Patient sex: F
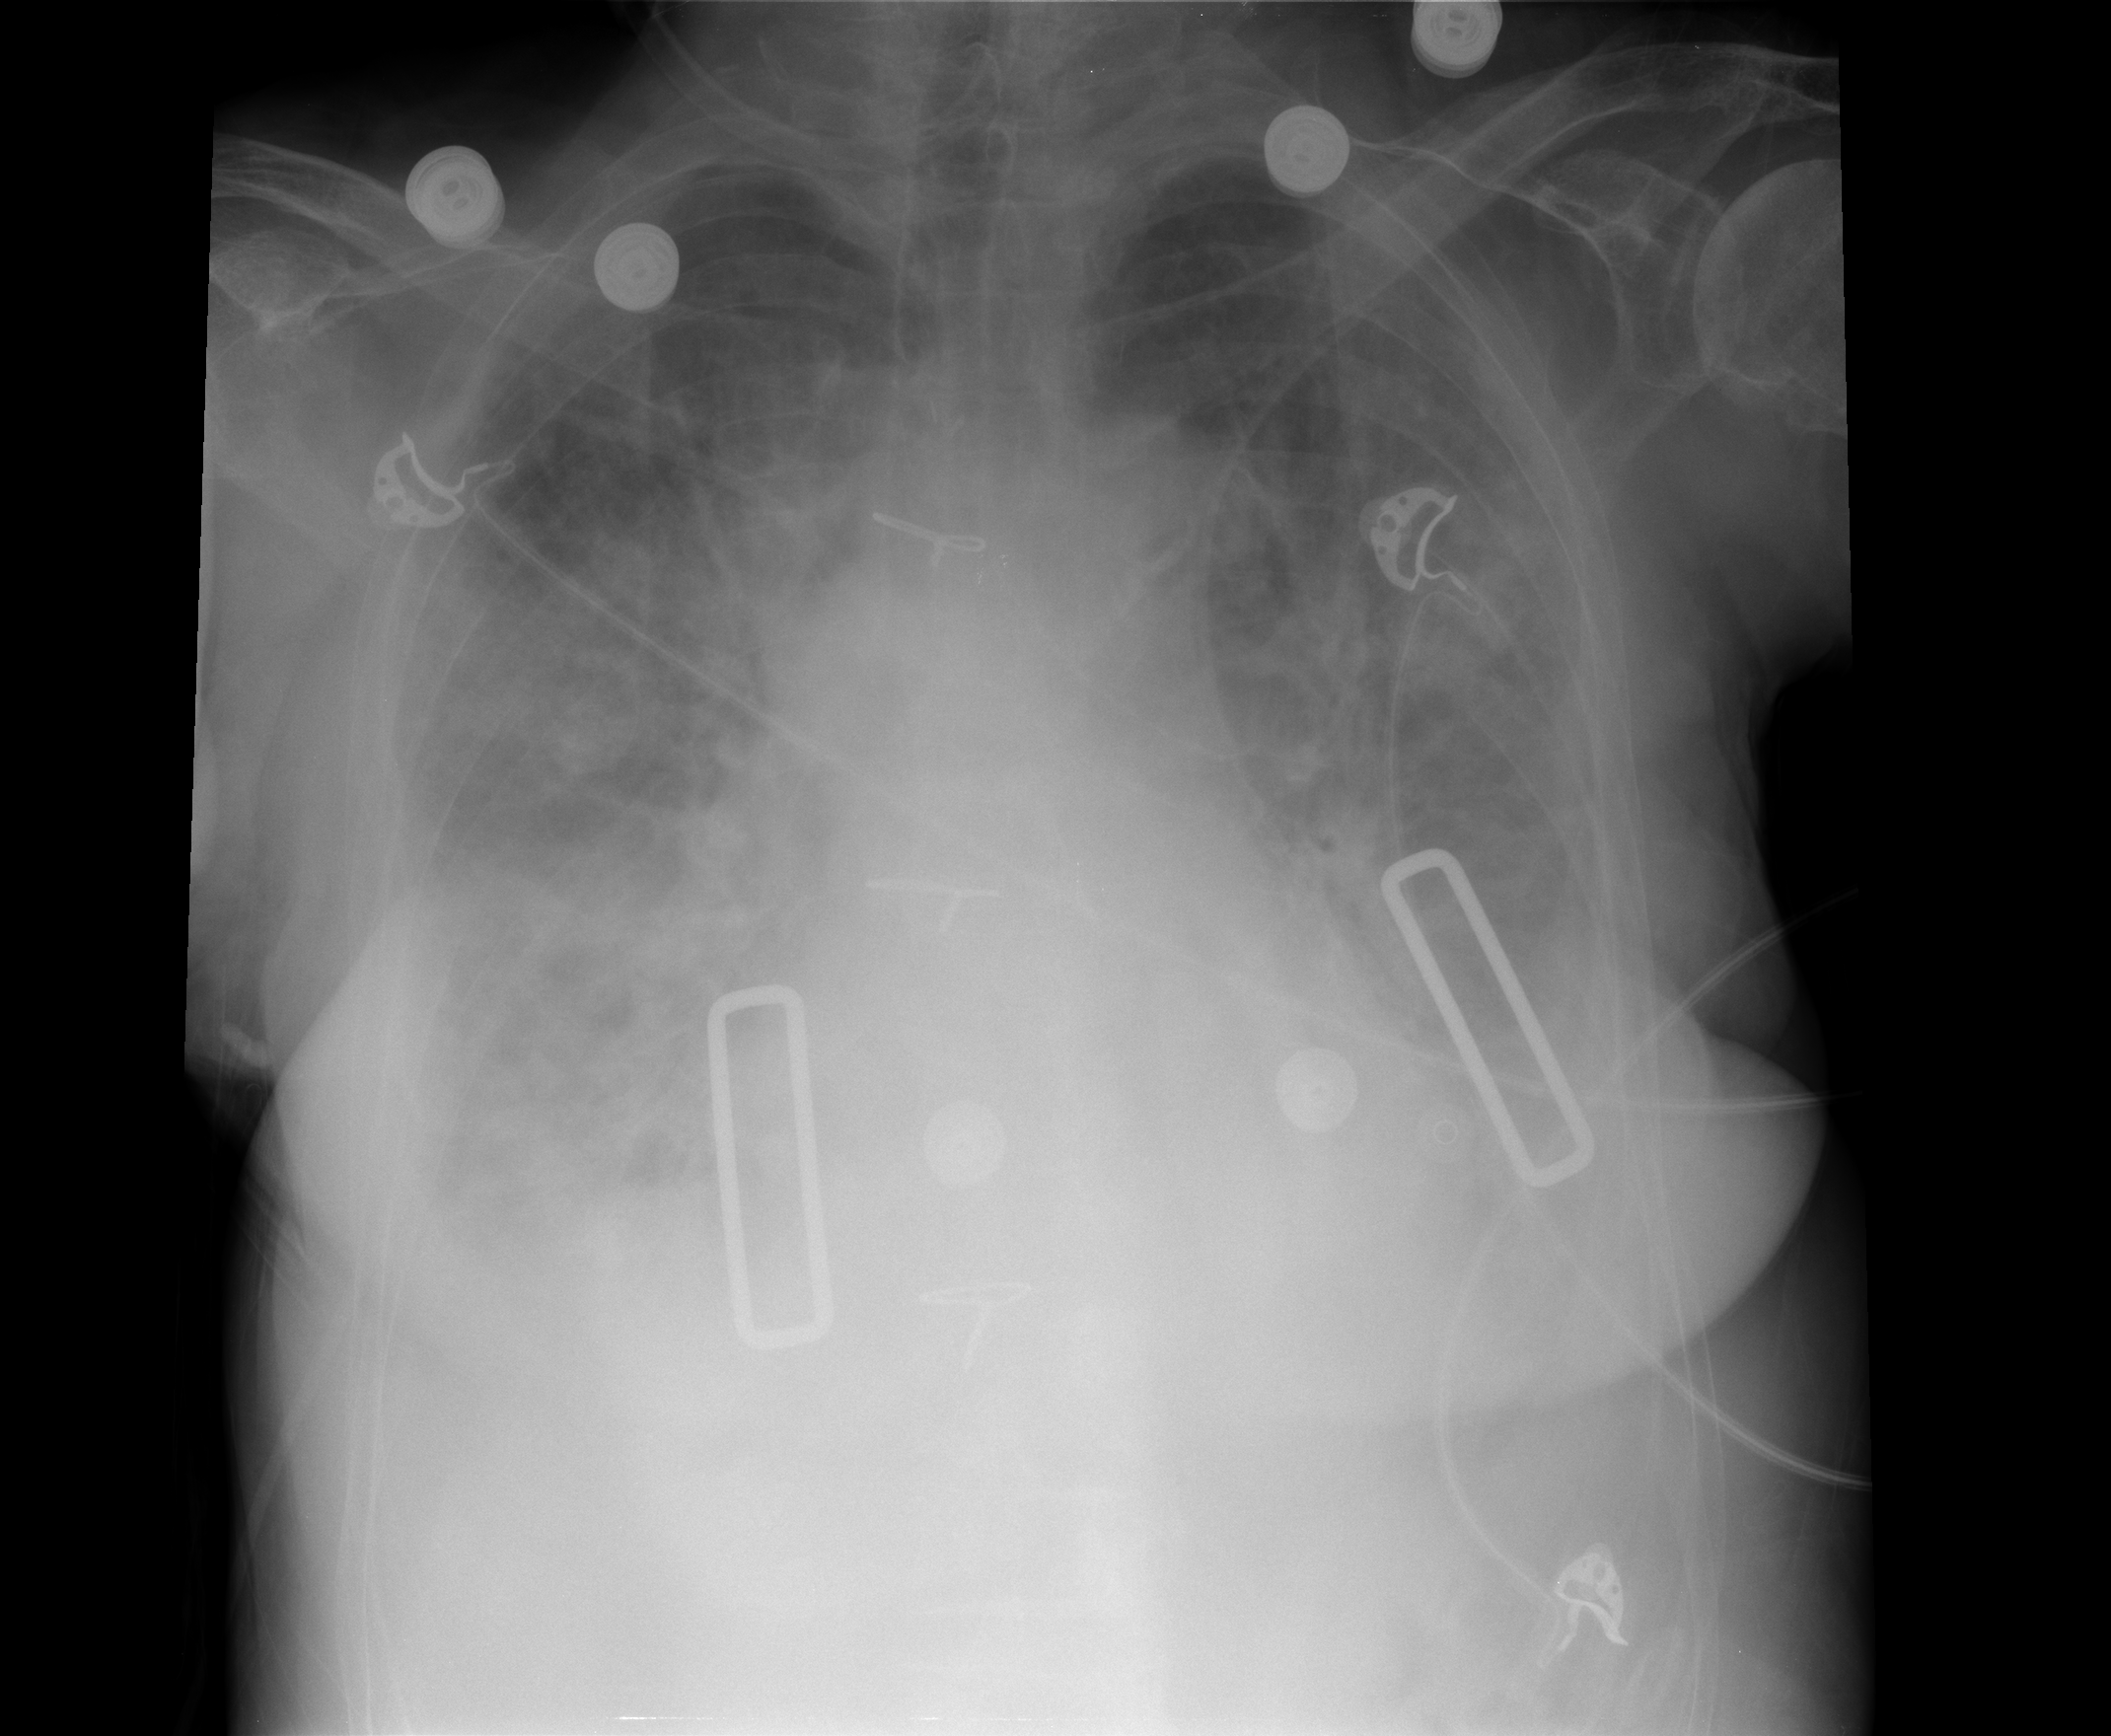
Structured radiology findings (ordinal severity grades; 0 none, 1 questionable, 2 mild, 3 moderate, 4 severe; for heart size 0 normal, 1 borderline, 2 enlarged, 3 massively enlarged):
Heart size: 0
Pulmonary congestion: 3
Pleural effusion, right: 3
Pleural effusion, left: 2
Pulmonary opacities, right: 2
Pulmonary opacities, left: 2
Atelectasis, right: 3
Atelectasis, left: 2